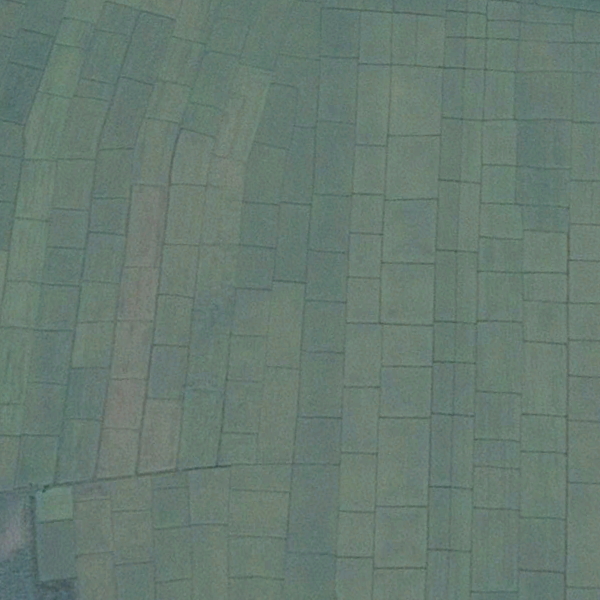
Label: Farmland